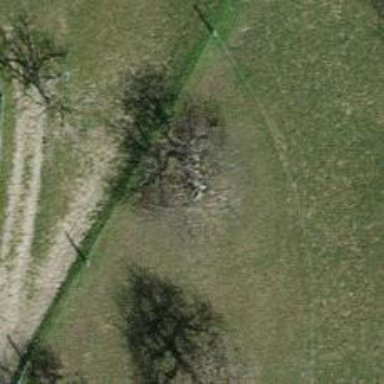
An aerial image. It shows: Broadleaved tree in natural setting.